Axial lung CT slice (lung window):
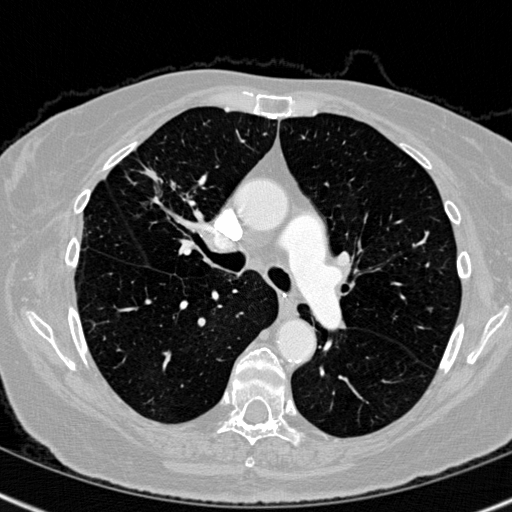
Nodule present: no